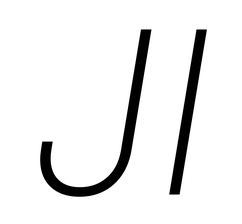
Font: Inter-Italic_ExtraLight_Italic